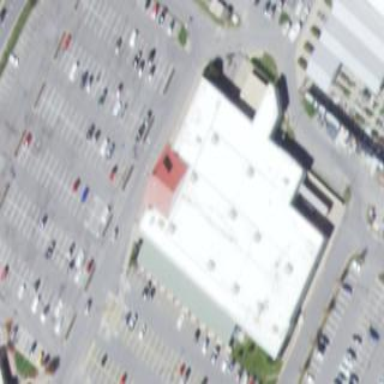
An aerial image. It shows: Outdoor shop located inside building.